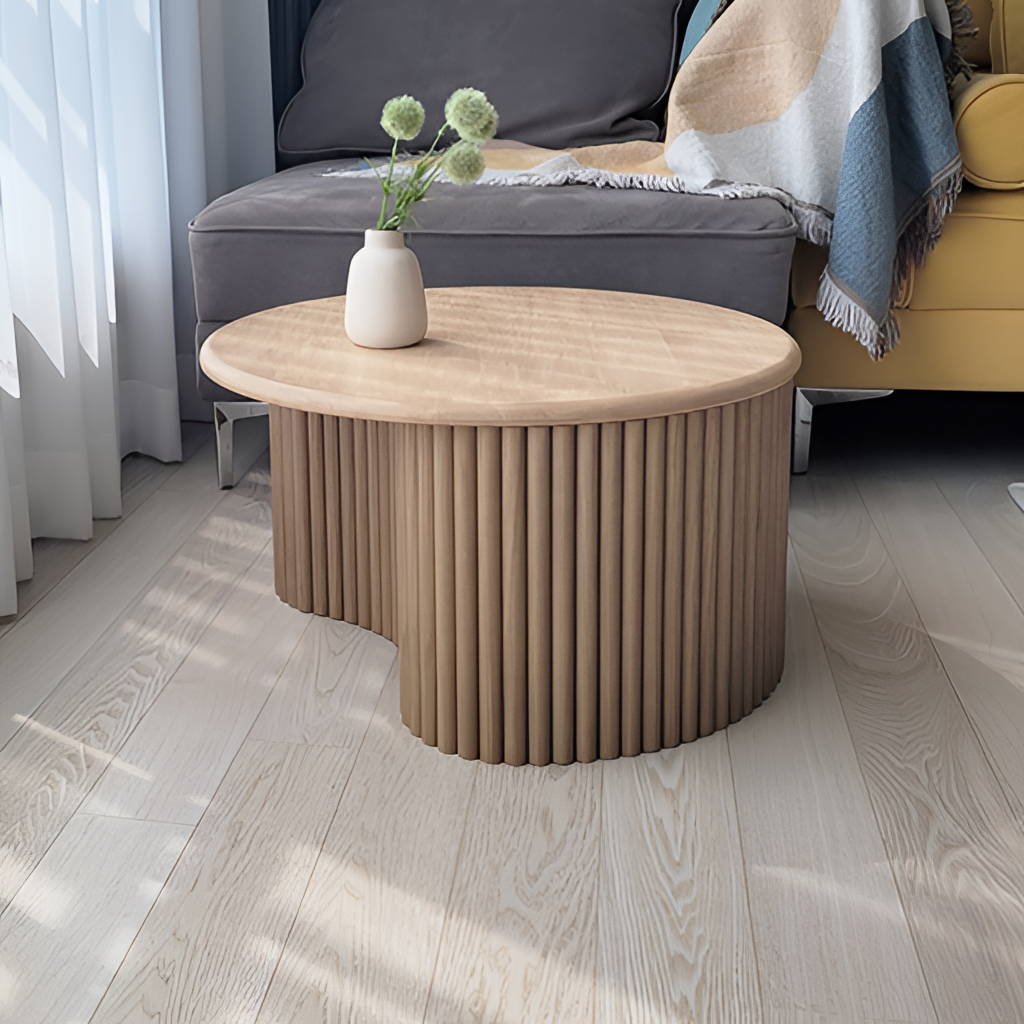
wood coffee table, living room, beige wood flooring, with plank pattern, fabric wallpaper, with solid pattern, contemporary